Question: I am making a HighScore Listview. The ListView has 2 elements, the Name of the player and the Score. The score is an integer value. I am using Collections.sort, however, upon starting the activity, the list isn't sorted. I have already loaded dummy values for the list. These are declared in strings.xml as string arrays. Here is the snippet for my onCreate:
'''
@Override
public void onCreate(Bundle savedInstanceState) {
super.onCreate(savedInstanceState);
backgroundMusic = MediaPlayer.create(HighScores.this, R.raw.highscore);
backgroundMusic.setLooping(true);
backgroundMusic.start();
String databasePath = getAbsolutePath("highscore.dbs");
// open the database
try {
db = StorageFactory.getInstance().createStorage();
db.open(databasePath, 40 * 1024);
Toast.makeText(this, "HERE", Toast.LENGTH_SHORT).show();
} catch (Exception e) {
// TODO Auto-generated catch block
e.printStackTrace();
}
// check if a root object is present in this file
Index<FetchDetails> root = (Index<FetchDetails>) db.getRoot();
if (root == null) {
// Root is not yet defined: storage is not initialized
root = (Index) db.createIndex(String.class, false);
String[] nameList = getResources().getStringArray(
R.array.name_array);
String[] scoreList = getResources().getStringArray(
R.array.score_array);
for (int i = 0; i < scoreList.length; i++) {
FetchDetails populate = new FetchDetails();
populate.setName(nameList[i]);
populate.setScore(scoreList[i]);
root.put(populate.getScore(), populate);
db.setRoot(root);
}
}
String filter = "";
ArrayList<FetchDetails> items = root.getPrefixList(filter);
results = new ArrayList<FetchDetails>();
ScoreComparator compare = new ScoreComparator();
for (int i = 0; i < items.size(); i++) {
FetchDetails arraylist = new FetchDetails();
arraylist.setName(items.get(i).getName());
arraylist.setScore(items.get(i).getScore());
results.add(arraylist);
Collections.sort(results, compare);
}
adapter = new CustomAdapter(results);
setListAdapter(adapter);
updateList();
}
'''
My updateList:
'''
private void updateList() {
// TODO Auto-generated method stub
Intent updateIntent = getIntent();
if ((updateIntent.getStringExtra(HighScores.NAME) != null)
&& (updateIntent.getStringExtra(MegamanStrikes.PLAYER_SCORE) != null)) {
FetchDetails updateList = new FetchDetails();
ScoreComparator compare = new ScoreComparator();
updateList.setName(updateIntent.getStringExtra(HighScores.NAME));
updateList.setScore(updateIntent
.getStringExtra(MegamanStrikes.PLAYER_SCORE));
Toast.makeText(this, updateIntent.getStringExtra(MegamanStrikes.PLAYER_SCORE), Toast.LENGTH_SHORT).show();
Toast.makeText(this, updateIntent.getStringExtra(HighScores.NAME), Toast.LENGTH_SHORT).show();
results.add(updateList);
adapter.notifyDataSetChanged();
Collections.sort(results, compare);
Index<FetchDetails> rootEdit = (Index<FetchDetails>) db.getRoot();
rootEdit.put(updateList.getScore(), updateList);
db.setRoot(rootEdit);
}
}
'''
My Fetch Details class
'''
package com.cs119.megamanstrikes;
import org.garret.perst.Persistent;
public class FetchDetails extends Persistent implements Comparable<FetchDetails> {
private String name;
private String score;
public String getName() {
return name;
}
public void setName(String name) {
this.name = name;
}
public String getScore() {
return score;
}
public void setScore(String score) {
this.score = score;
}
@Override
public int compareTo(FetchDetails another) {
// TODO Auto-generated method stub
return score.compareTo(another.score);
}
'''
}
My Custom Adapter
'''
private class CustomAdapter extends BaseAdapter {
Index<FetchDetails> root = (Index<FetchDetails>) db.getRoot();
String filter = "";
ArrayList<FetchDetails> items = root.getPrefixList(filter);
public CustomAdapter(ArrayList<FetchDetails> highscore) {
items = highscore;
}
@Override
public int getCount() {
// TODO Auto-generated method stub
return items.size();
}
@Override
public Object getItem(int index) {
// TODO Auto-generated method stub
return items.get(index);
}
@Override
public long getItemId(int position) {
// TODO Auto-generated method stub
return position;
}
@Override
public View getView(int position, View convertView, ViewGroup parent) {
LayoutInflater inflater = getLayoutInflater();
View view;
if (convertView == null) {
view = inflater.inflate(R.layout.row, null);
} else {
view = convertView;
}
// extract the views to be populated
TextView Name = (TextView) view.findViewById(R.id.name);
TextView Score = (TextView) view.findViewById(R.id.score);
FetchDetails score = items.get(position);
Name.setText(score.getName());
Score.setText(score.getScore());
// return the view
return view;
}
}
'''
My Comparator class used as second parameter for sort (Im not even sure if this is needed!)
'''
package com.cs119.megamanstrikes;
import java.util.Comparator;
class ScoreComparator implements Comparator<FetchDetails> {
@Override
public int compare(FetchDetails objA, FetchDetails objB) {
// TODO Auto-generated method stub
return objA.getScore().compareTo(objB.getScore());
}
}
'''
And yet the output is still like this:

Is there a way to remedy this?
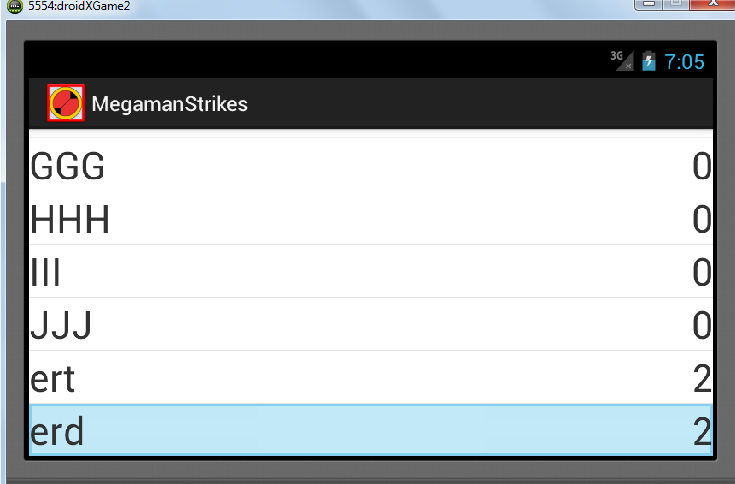
Answer: You sort the list every time you add a value which unnecessary, and you sort the score as strings which is not what you want. You probably to want to convert to integers. A typical implementation of 'compareTo()' is to take one value - the other so in your case something like:
'''
return Integer.parseInt(objB.getScore()) - Integer.parseInt(objA.getScore());
'''
And you did sort ascending which is probably not what you want either. (I fixed that in the code above by switching 'objA' and 'objB'.